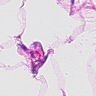
Metastatic tissue present: no